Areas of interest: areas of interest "Bank"
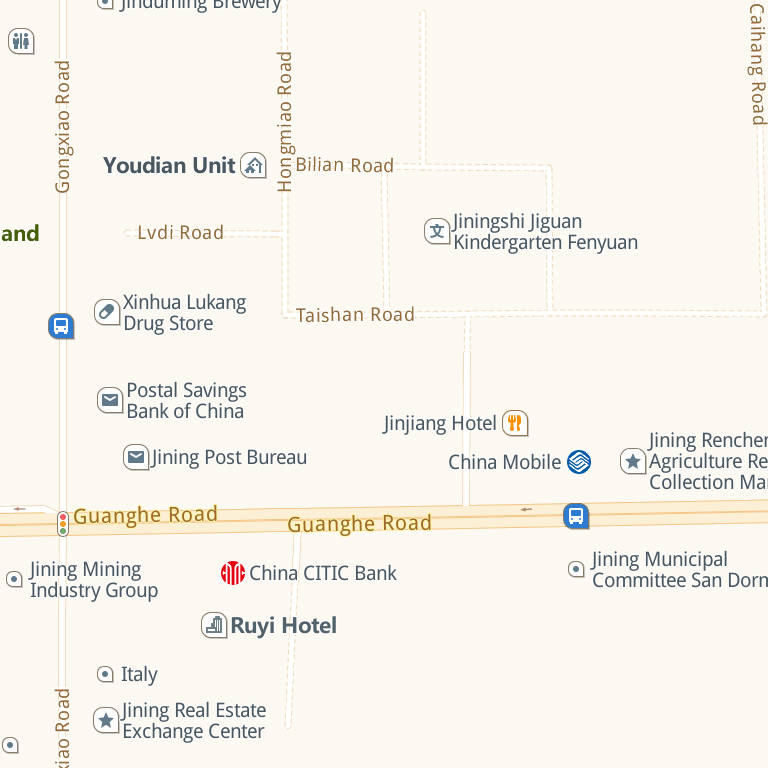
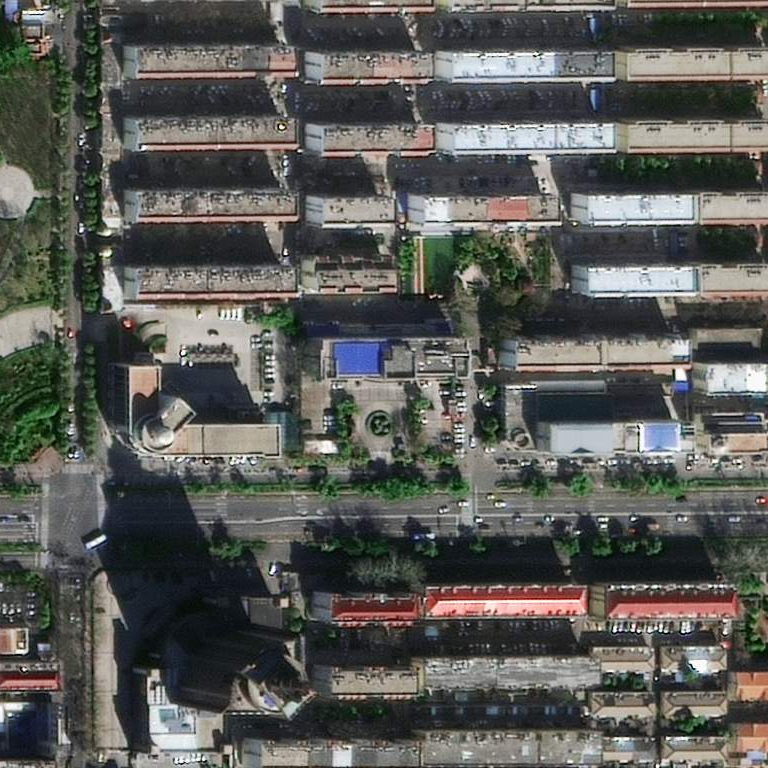